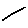
Label: line